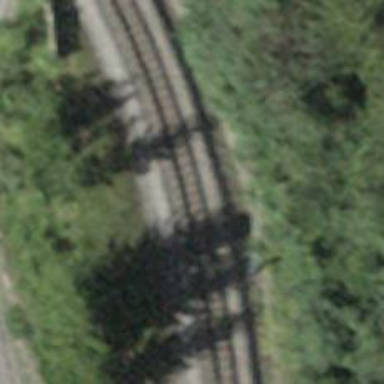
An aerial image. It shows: Narrow gauge railway with electrified contact lines.